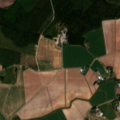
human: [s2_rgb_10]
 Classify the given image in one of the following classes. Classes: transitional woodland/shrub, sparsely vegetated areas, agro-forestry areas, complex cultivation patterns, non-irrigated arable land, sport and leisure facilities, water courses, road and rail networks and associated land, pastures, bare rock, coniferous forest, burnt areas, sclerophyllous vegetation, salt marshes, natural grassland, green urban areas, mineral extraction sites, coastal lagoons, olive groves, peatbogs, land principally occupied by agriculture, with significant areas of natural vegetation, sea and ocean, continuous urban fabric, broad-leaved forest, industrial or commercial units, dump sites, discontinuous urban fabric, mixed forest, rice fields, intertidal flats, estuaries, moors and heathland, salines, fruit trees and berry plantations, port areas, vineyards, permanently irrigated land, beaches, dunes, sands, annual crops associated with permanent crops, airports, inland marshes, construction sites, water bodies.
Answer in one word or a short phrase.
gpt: non-irrigated arable land, coniferous forest, mixed forest